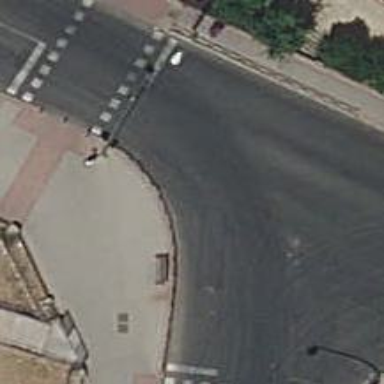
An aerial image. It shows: Road with traffic signals.